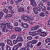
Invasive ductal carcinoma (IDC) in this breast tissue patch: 0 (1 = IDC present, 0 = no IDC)